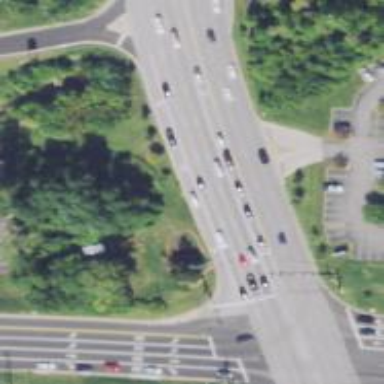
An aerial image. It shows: Trunk highway.